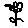
Label: flower